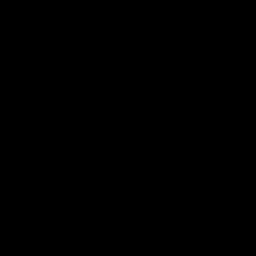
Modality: angio
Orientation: coronal
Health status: ill
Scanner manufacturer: siemens
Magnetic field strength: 3 T
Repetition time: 0.021 s
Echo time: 0.00343 s